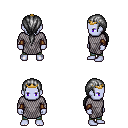
a pixel art fantasy rpg character, male body template, dark elf, purple skin, chain mail, teal pants, gray ponytail hairstyle, gold tiara, leather bracers, four views (front, back, left, right), 2x2 character sprite sheet, small pixel art, hard edges, no anti-aliasing